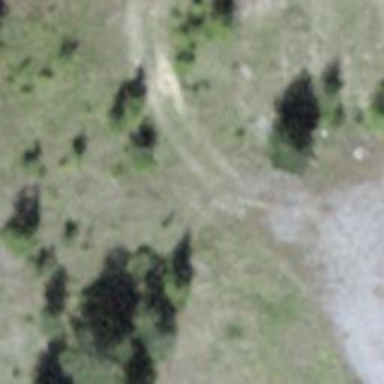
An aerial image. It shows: Gravel track.